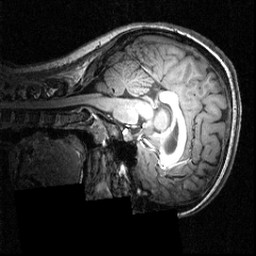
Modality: T1w
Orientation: sagittal
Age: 21
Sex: female
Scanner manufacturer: siemens
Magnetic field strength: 3.951 T
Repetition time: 1.5 s
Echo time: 0.00335 s